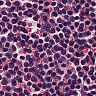
Metastatic tissue present: no